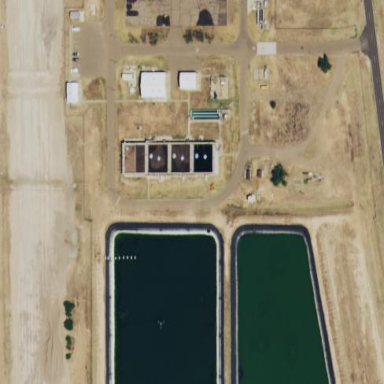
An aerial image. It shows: View of wastewater plant.